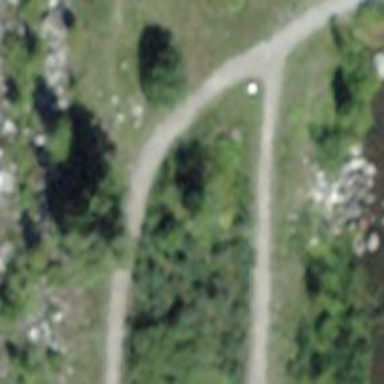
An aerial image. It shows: Unpaved footway.